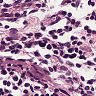
Metastatic tissue present: no